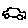
Label: car